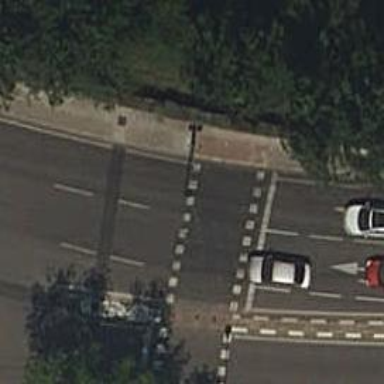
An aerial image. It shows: Road crossing with traffic signals.